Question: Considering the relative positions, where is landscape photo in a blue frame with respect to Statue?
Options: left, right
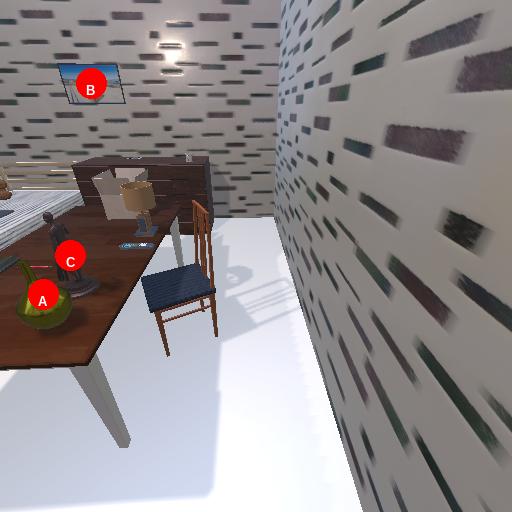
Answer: left